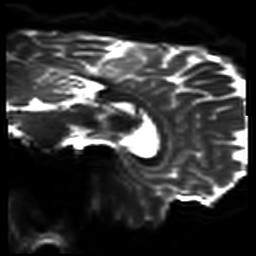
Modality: DWI
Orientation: sagittal
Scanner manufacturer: philips
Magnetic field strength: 7 T
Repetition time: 9.612 s
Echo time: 0.073 s